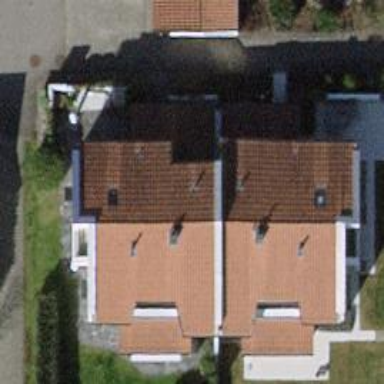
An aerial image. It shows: Terrace building.